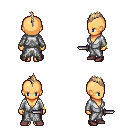
a pixel art fantasy rpg character, female body template, human, tanned skin, white robe, metal pants, white blonde mohawk hairstyle, bracelets, maroon shoes, dagger, four views (front, back, left, right), 2x2 character sprite sheet, small pixel art, hard edges, no anti-aliasing